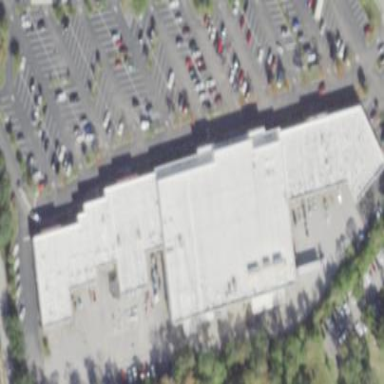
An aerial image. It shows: Building that houses supermarket.